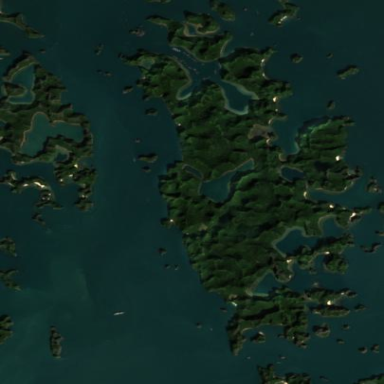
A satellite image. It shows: Island with natural coastline.